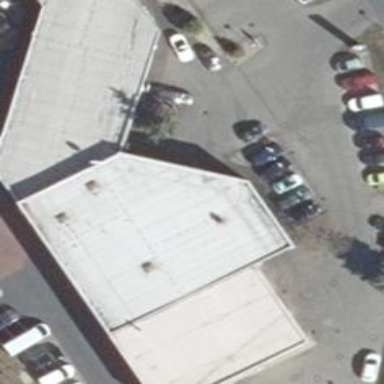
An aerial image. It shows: Building that houses car shop.